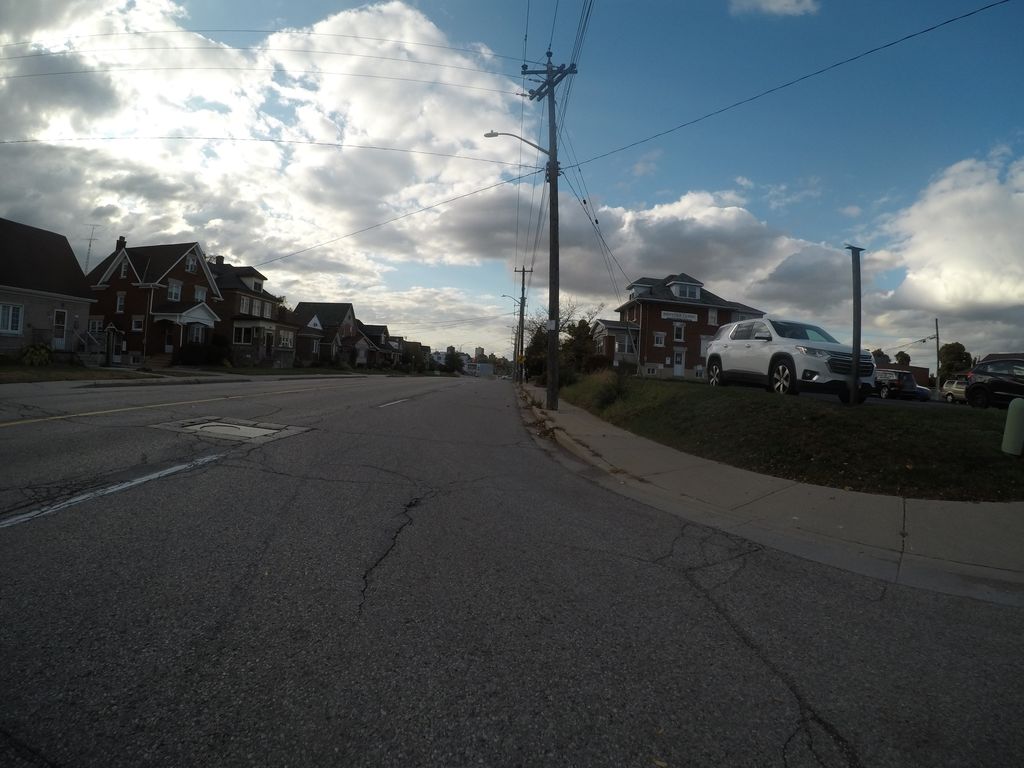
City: kitchener-waterloo